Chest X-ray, PA view. Patient: 47 years old, sex F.
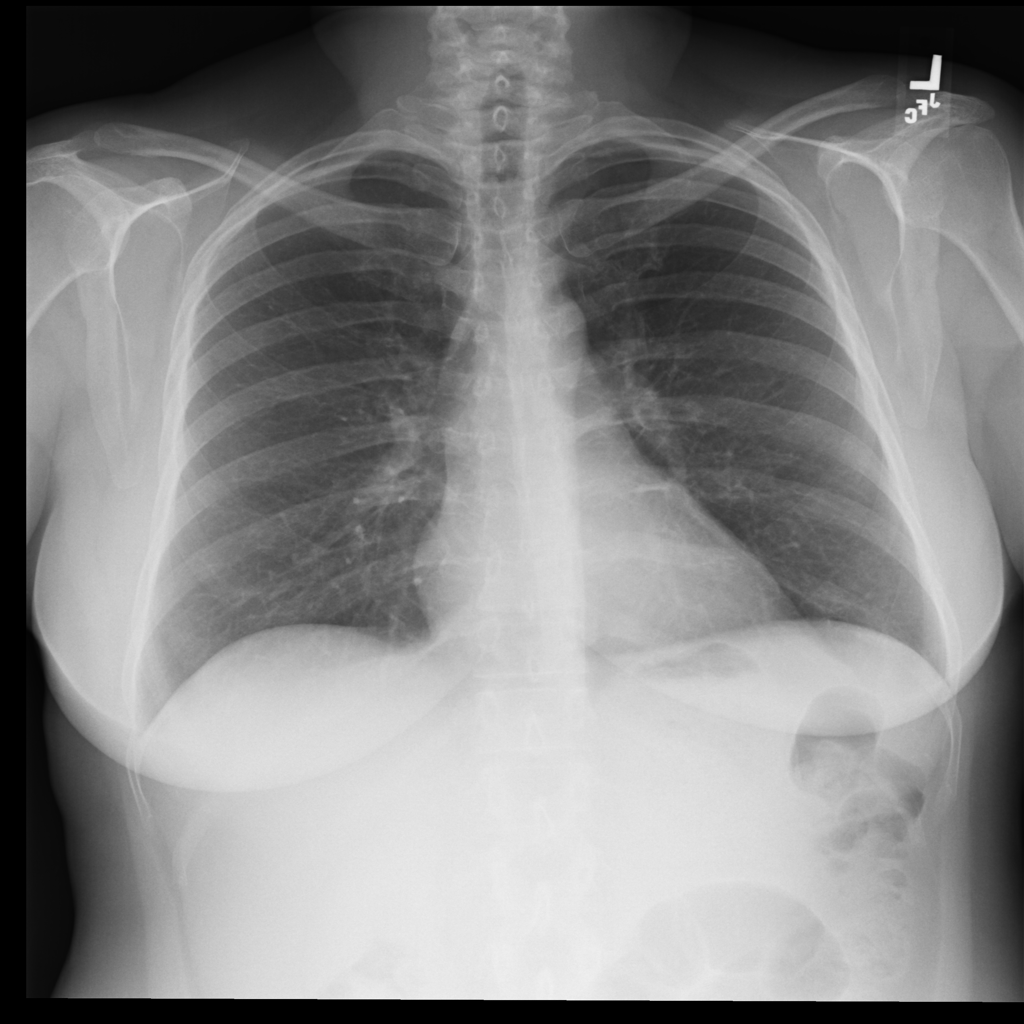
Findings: No Finding